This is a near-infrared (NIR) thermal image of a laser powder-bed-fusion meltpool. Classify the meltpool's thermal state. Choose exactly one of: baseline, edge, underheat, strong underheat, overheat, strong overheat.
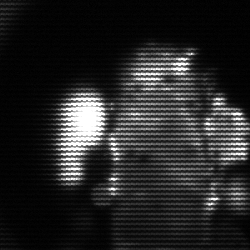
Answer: strong underheat